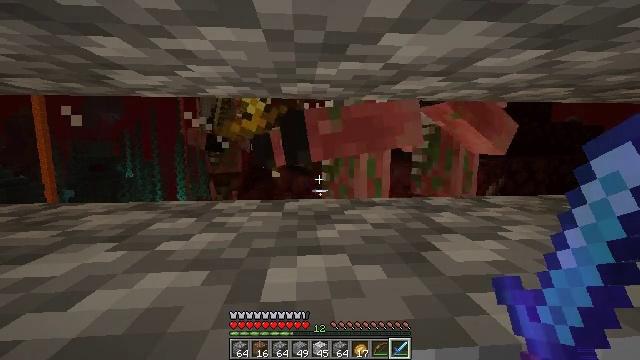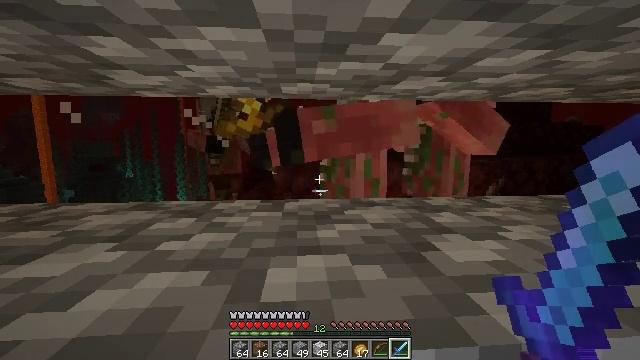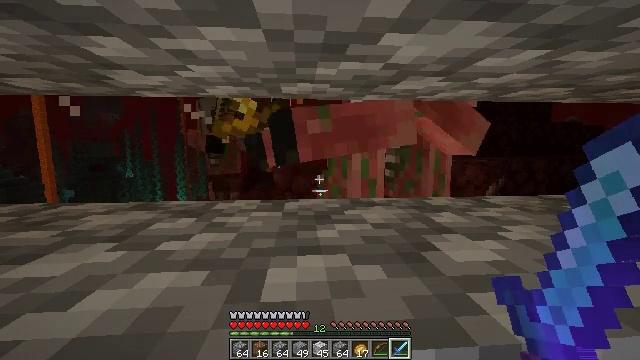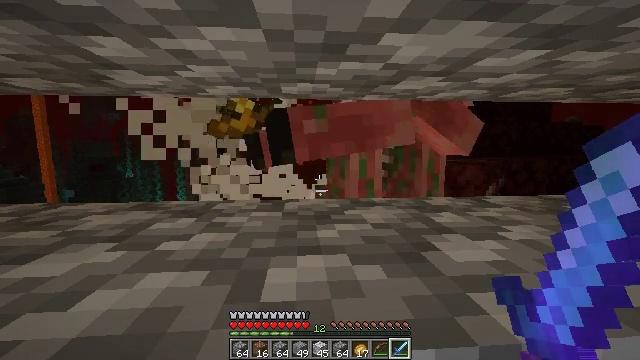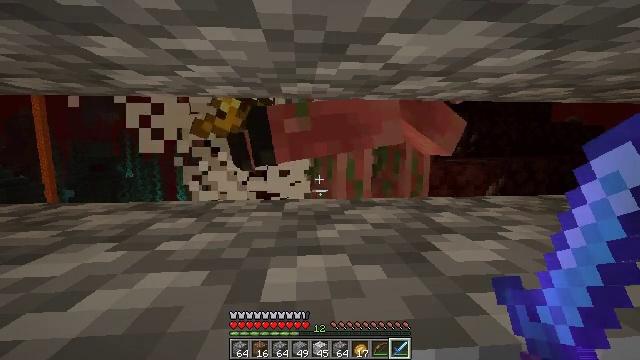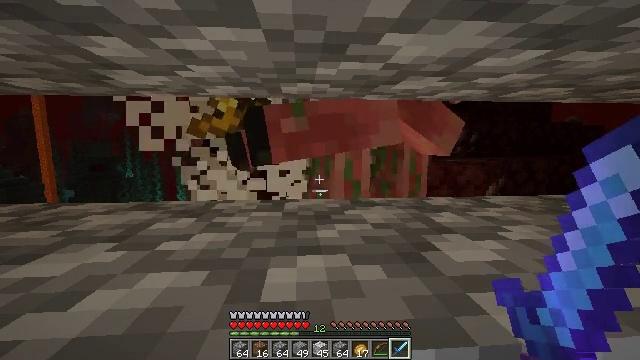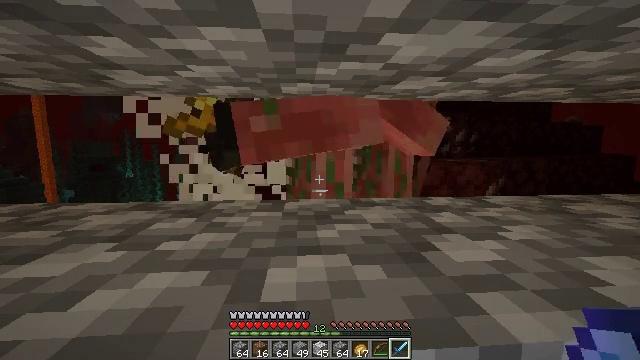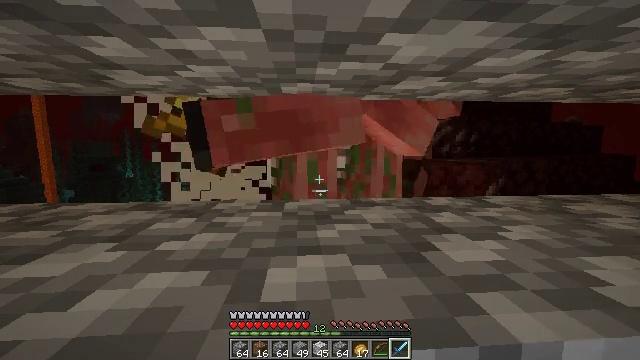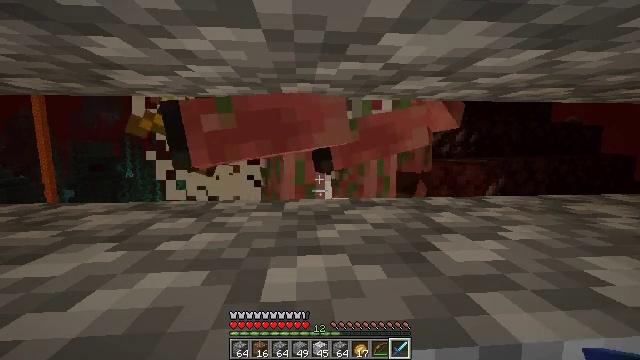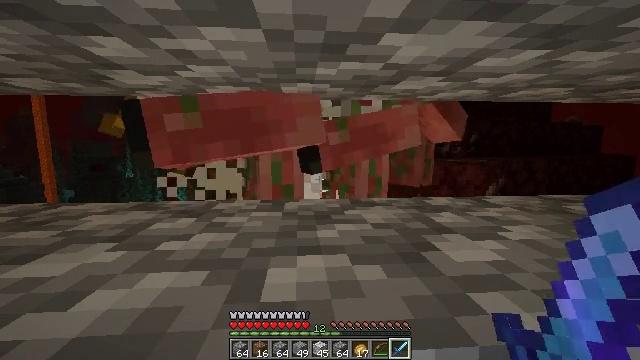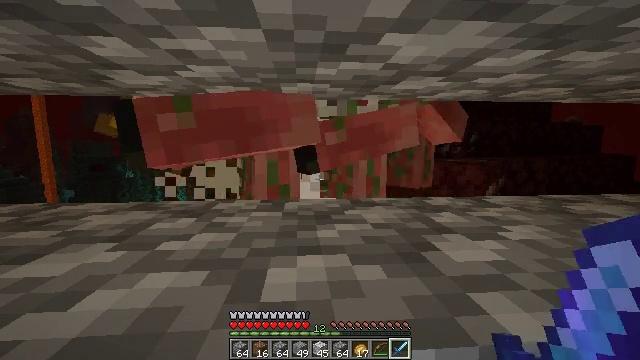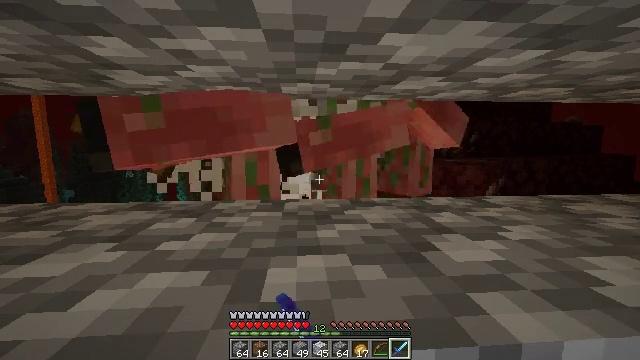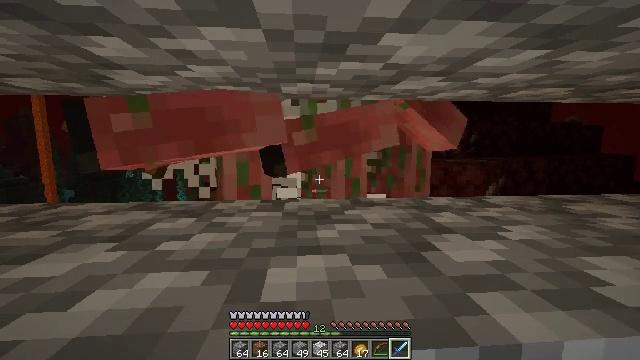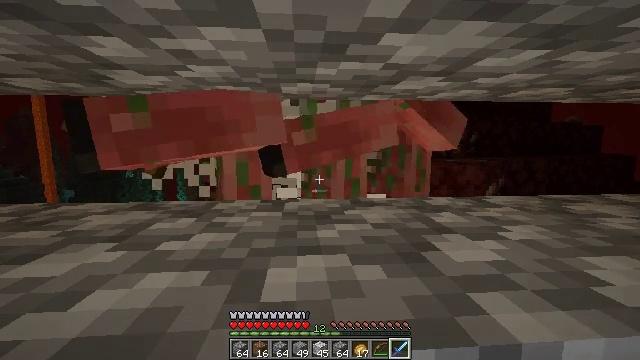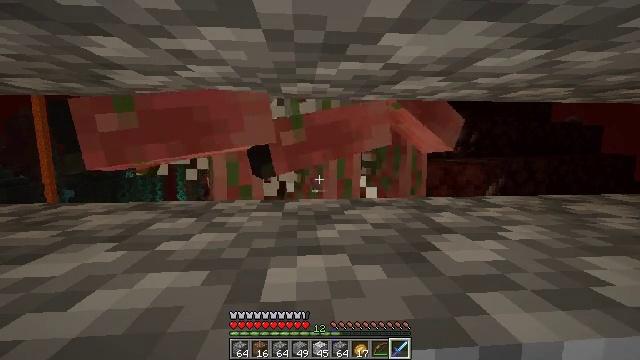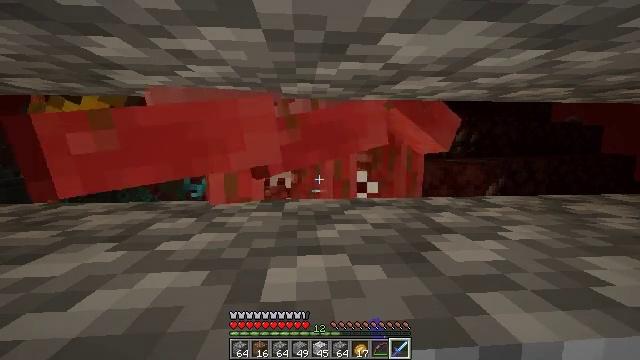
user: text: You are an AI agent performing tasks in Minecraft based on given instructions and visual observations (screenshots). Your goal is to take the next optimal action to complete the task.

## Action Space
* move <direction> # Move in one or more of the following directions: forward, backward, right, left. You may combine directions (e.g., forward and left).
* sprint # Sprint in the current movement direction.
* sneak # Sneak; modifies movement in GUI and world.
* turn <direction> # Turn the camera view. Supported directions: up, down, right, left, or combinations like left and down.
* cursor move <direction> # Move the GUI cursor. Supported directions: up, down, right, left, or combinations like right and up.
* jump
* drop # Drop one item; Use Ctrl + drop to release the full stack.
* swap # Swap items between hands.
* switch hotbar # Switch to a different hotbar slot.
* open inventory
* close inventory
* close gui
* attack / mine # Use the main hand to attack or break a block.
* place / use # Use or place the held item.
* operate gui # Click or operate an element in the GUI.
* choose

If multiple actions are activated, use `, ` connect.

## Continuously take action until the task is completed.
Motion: motion action
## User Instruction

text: Combat the zombified piglin.
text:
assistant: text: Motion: no_op
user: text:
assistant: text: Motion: no_op
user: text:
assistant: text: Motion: no_op
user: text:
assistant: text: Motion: no_op
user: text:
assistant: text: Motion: no_op
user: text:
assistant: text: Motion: no_op
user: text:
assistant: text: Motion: no_op
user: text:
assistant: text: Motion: no_op
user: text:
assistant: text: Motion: no_op
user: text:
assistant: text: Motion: attack / mine
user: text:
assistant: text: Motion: attack / mine
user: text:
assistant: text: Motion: attack / mine
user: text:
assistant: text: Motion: attack / mine
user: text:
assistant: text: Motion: no_op
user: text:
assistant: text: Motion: no_op
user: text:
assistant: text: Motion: no_op
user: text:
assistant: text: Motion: no_op
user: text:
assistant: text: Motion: no_op
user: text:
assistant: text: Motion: no_op
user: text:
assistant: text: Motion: no_op
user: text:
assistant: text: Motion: no_op
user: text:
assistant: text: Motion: no_op
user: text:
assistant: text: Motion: no_op
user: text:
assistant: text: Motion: no_op
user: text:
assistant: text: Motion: no_op
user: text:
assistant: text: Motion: no_op
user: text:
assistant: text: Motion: no_op
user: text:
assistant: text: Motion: no_op
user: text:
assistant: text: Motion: no_op
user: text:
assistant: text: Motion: no_op